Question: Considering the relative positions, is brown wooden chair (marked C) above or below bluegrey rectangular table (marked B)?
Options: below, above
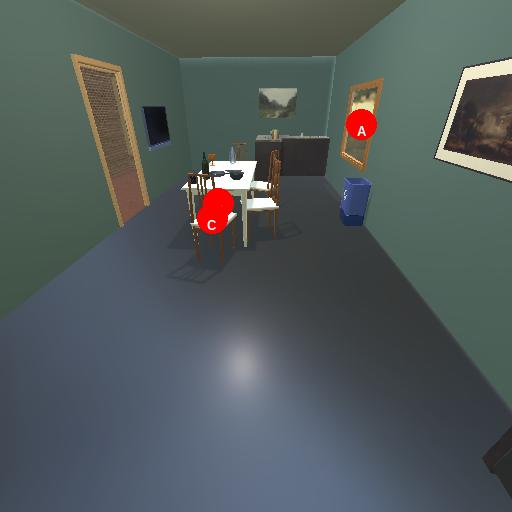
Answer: below